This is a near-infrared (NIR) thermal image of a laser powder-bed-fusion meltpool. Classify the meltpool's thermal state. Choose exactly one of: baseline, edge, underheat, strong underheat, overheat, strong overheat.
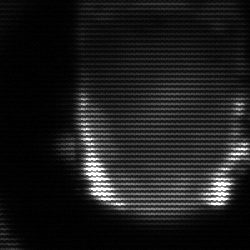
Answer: baseline